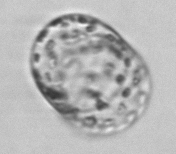
Label: Lauderia_annulata